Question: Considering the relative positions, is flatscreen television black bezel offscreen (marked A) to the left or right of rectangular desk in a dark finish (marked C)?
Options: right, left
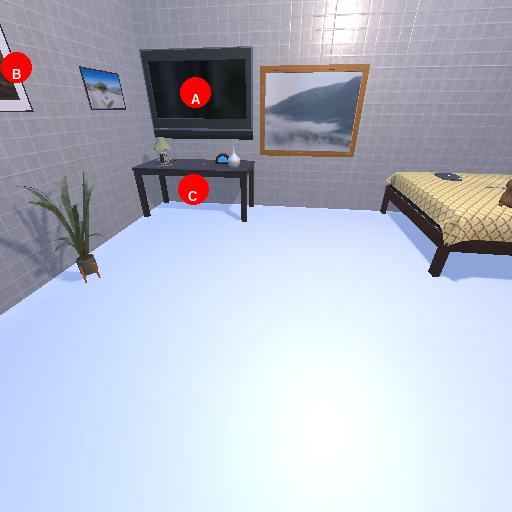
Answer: right